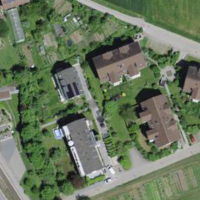
EUNIS habitat code: 55
Species observed at this site:
Lonicera acuminata